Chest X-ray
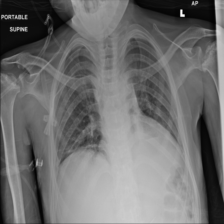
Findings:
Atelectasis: positive
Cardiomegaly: negative
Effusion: negative
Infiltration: positive
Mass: negative
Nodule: negative
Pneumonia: negative
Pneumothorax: negative
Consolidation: negative
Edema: negative
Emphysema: negative
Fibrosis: negative
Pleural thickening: negative
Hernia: negative